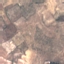
Land use / land cover class: PermanentCrop